Field crop: maize
Growth stage: 2
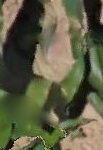
Species: maize